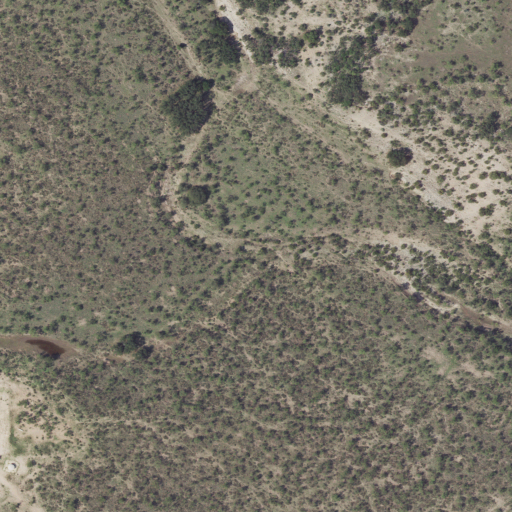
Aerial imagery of valley in Texas named Devils River Draw containing shrub and open development